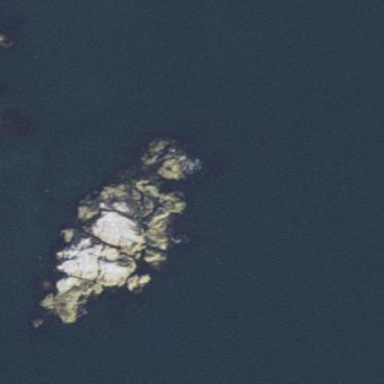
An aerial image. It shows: Island with natural coastline.